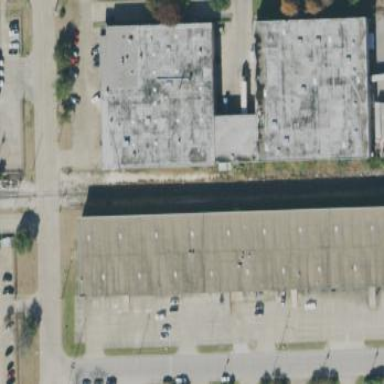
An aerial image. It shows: Warehouse building.